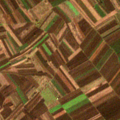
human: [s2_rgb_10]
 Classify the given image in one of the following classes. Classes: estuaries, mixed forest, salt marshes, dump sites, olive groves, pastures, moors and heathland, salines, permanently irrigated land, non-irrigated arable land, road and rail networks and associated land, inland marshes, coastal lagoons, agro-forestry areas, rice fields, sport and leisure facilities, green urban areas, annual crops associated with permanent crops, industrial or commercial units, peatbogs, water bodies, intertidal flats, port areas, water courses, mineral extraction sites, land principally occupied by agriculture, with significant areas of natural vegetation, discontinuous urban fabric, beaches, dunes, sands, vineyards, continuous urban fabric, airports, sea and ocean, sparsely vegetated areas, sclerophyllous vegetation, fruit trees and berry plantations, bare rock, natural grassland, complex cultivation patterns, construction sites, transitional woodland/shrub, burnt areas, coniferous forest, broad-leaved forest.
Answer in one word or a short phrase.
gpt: non-irrigated arable land